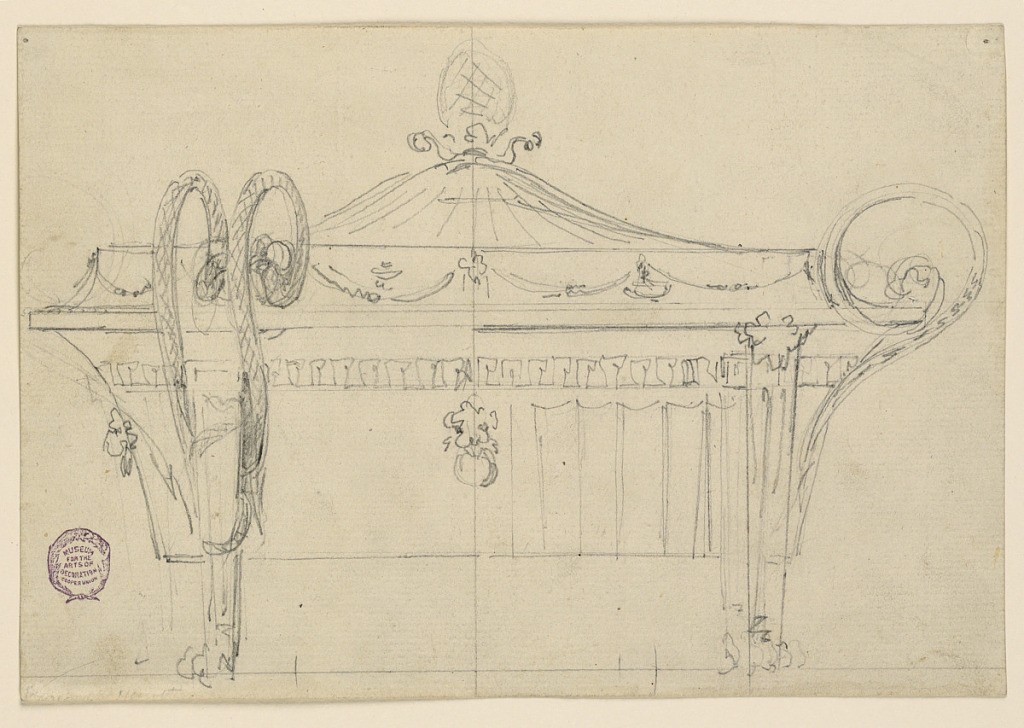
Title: Design for a Tureen
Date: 1775–1800
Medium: Graphite on paper
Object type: Drawing
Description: Tureen with lion paw feet and pilaster legs. Scrolling handles above pilasters. On body, lion masks with drop rings. Finial.